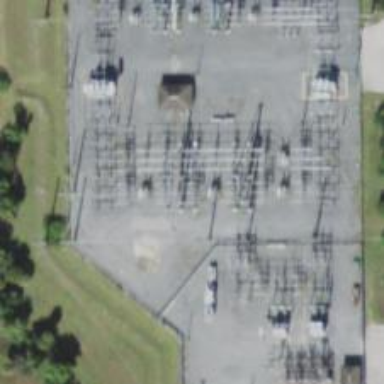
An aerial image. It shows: Power tower.